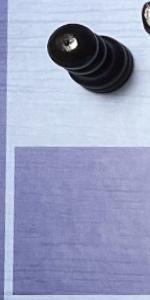
Label: Empty